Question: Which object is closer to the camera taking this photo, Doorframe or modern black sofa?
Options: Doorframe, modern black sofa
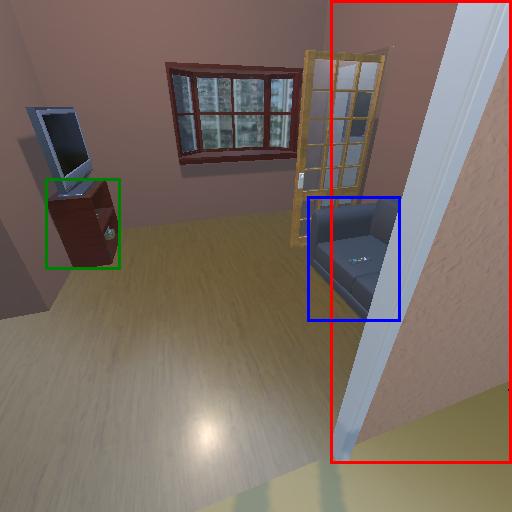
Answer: Doorframe